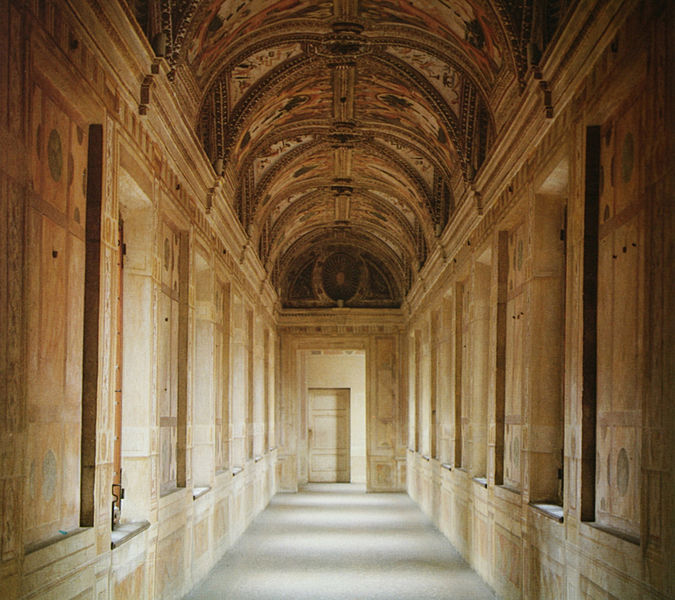
Titel: Corridoio dei Mori
Standort: Mantua
Institution: Palazzo Ducale
Schlagwörter: dunkel, schatten, weiß, gelb, ocker, braun, fenster, frankreich, hell, holz, licht, raum, säulen, tür, beige, malerei, muster, ornament, wand, architektur, sockel, stein, kirche, sonne, boden, gold, decke, gotik, renaissance, oval, farbig, bogen, italien, perspektive, türen, bündel, türe, pilaster, sepia, romantik, wein, dekor, ornamente, verzierung, wandgemälde, wandmalerei, uhr, stuck, durchgang, lichteinfall, flucht, foto, fotografie, photographie, wände, gang, gewölbe, helligkeit, palast, bier, flur, architrav, photo, halbrund, fries, portal, schlussstein, sims, gesims, sekt, dienst, farbfoto, kreuzgewölbe, mauern, fresken, romanik, fensterbrett, kassettendecke, deckengemälde, museum, freundlich, bemalung, sakral, fresco, vertäfelung, friese, kreuzgang, nischen, fensterbänke, tonnengewölbe, wandbemalung, mandorla, frescen, korridor, stichkappen, italine, einfall